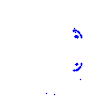
Particle: proton